Field crop: tomato
Growth stage: 2
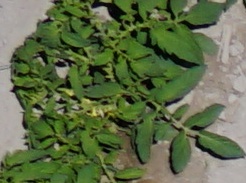
Species: tomato